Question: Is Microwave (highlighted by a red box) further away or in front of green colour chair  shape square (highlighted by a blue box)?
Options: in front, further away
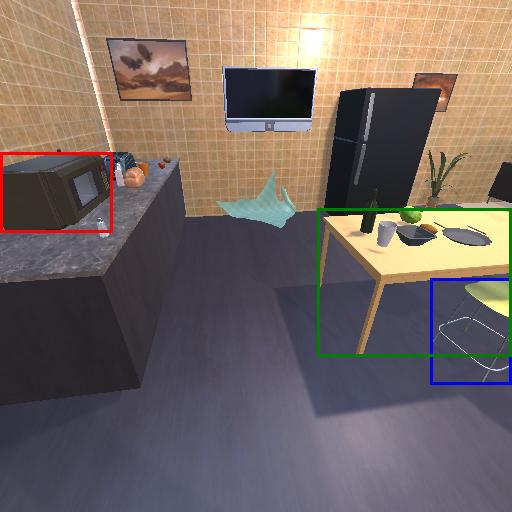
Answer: in front